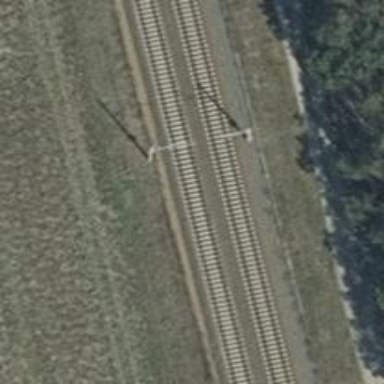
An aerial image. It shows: Railway milestone with catenary mast.